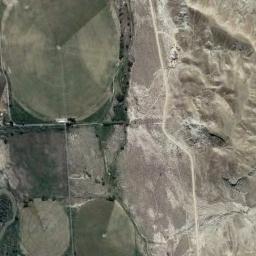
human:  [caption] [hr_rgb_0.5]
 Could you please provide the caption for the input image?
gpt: Three circle farmland are in the bare land .

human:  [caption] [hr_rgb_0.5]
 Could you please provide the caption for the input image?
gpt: There are three tan farmland of various sizes beside the hillside .

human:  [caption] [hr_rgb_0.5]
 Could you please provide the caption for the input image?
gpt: There is a large circular field in the upper left corner .

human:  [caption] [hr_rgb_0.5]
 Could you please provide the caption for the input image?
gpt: Three green circular farmlands with different radii and radians are next to the wasteland and a road goes through the wasteland .

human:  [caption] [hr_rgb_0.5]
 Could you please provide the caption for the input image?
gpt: There are three circular farmlands of different sizes beside a wasteland .